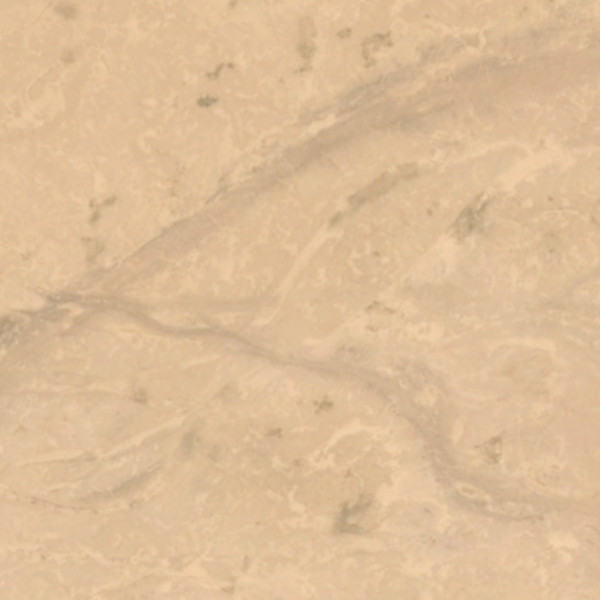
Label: Desert